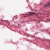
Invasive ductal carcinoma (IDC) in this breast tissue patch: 0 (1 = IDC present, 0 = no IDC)